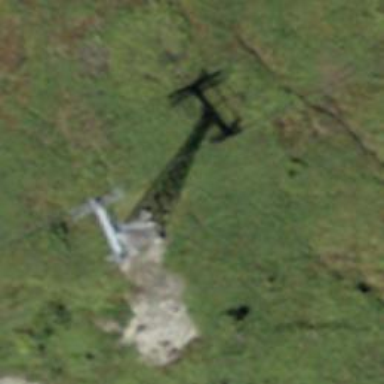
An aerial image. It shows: Pylon used for aerialway.